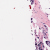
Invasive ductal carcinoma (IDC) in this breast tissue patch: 1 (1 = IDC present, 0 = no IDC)